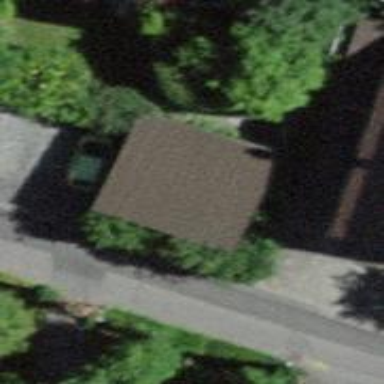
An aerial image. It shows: View of roof of building.